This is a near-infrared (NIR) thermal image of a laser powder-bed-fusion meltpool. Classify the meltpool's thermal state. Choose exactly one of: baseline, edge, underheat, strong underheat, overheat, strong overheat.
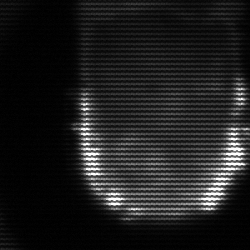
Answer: baseline